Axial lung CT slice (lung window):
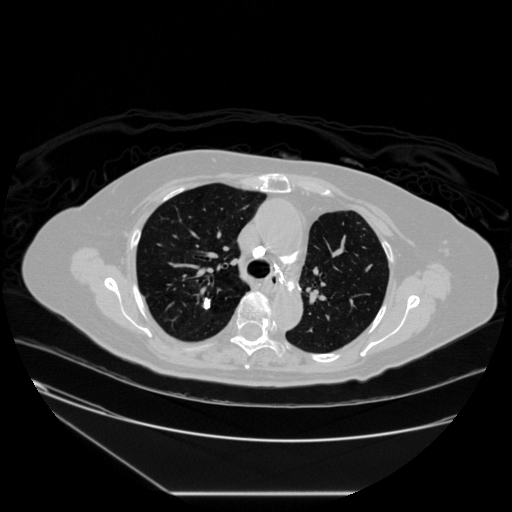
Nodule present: yes
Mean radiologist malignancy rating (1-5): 2.6